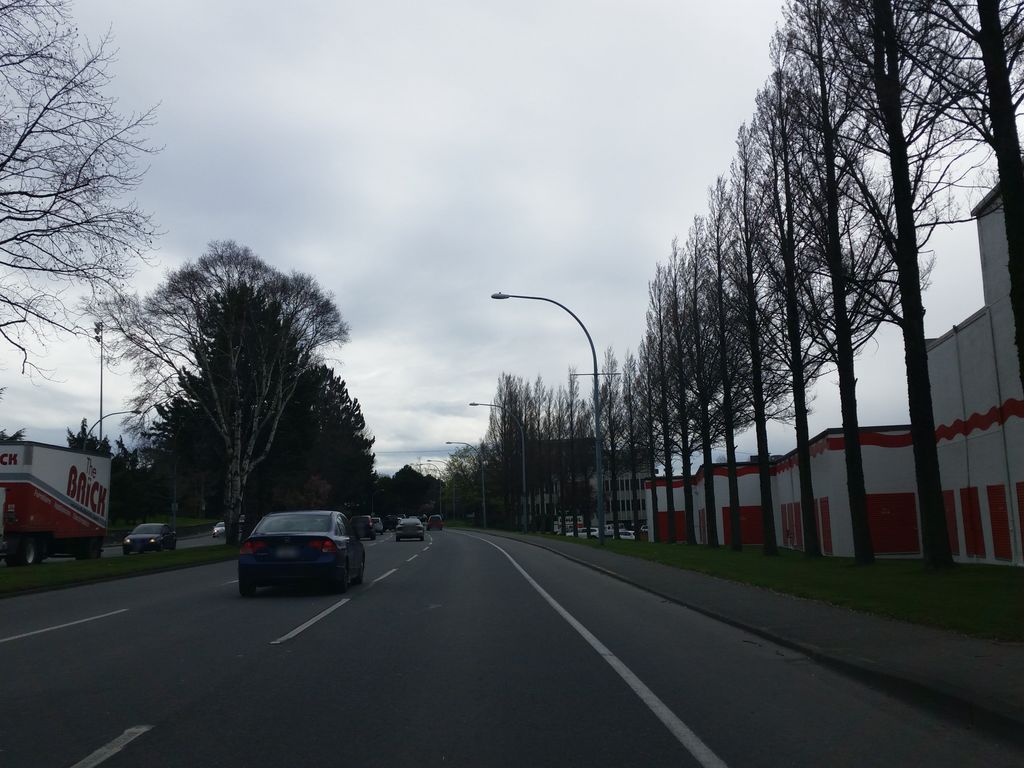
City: victoria